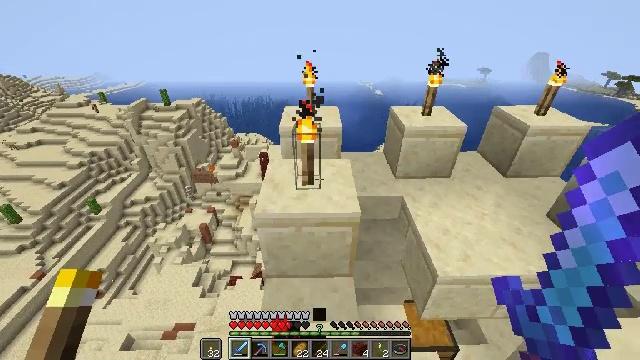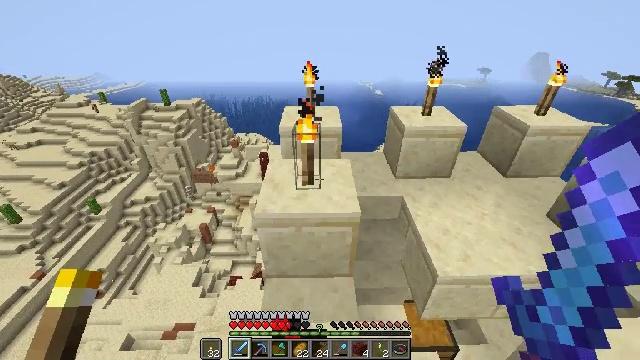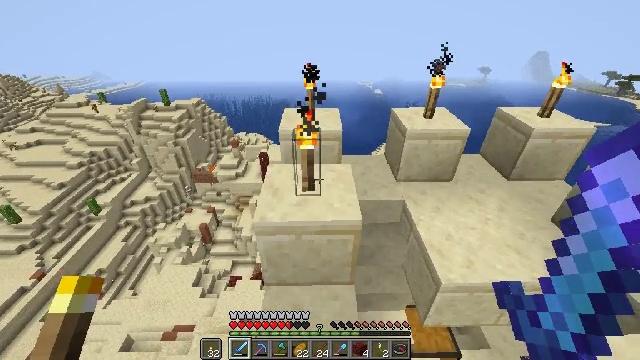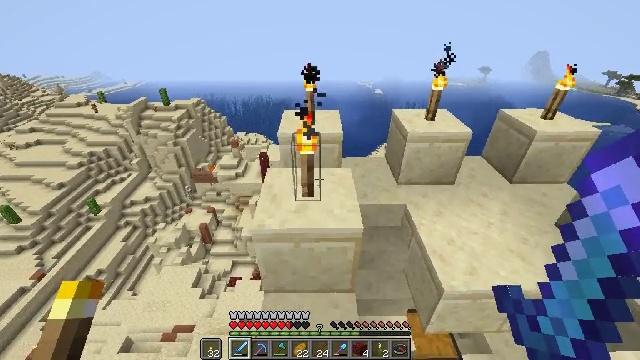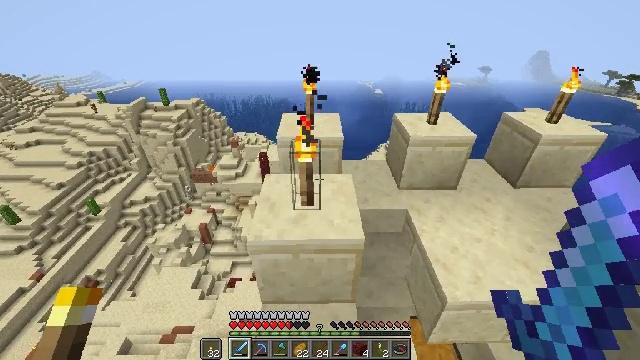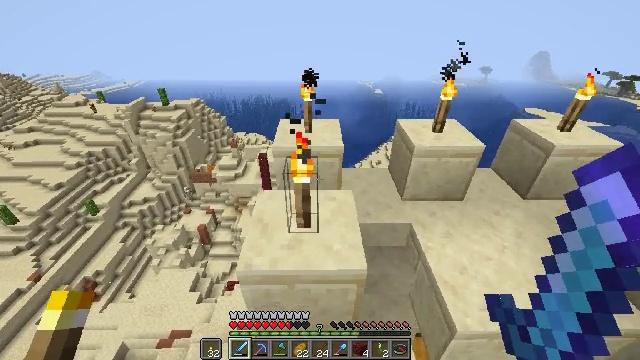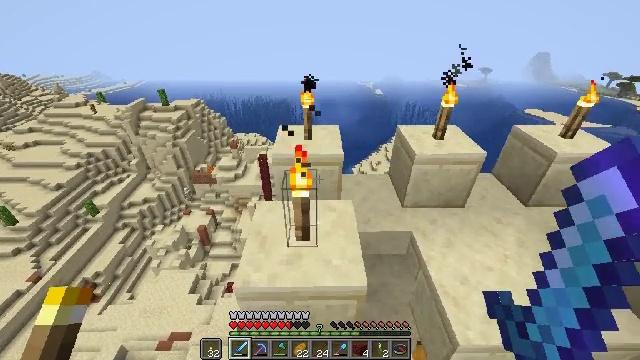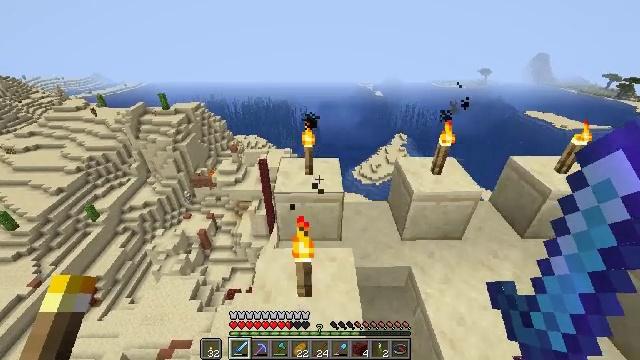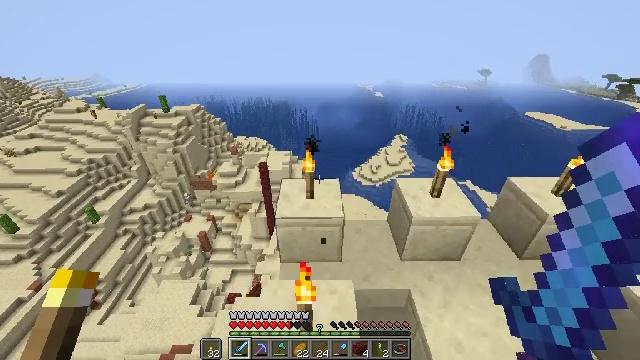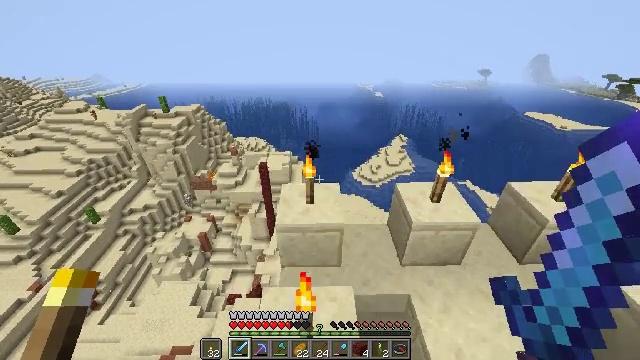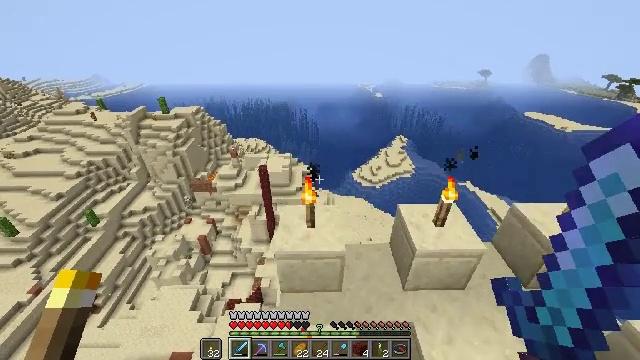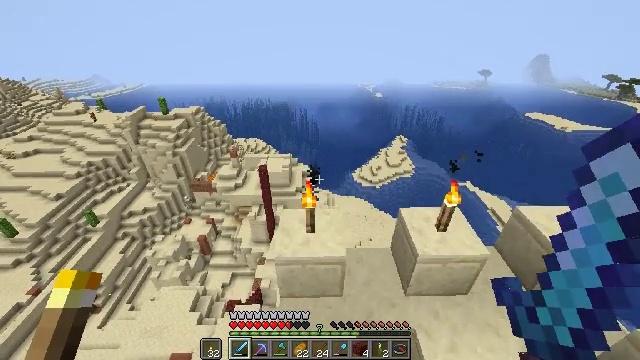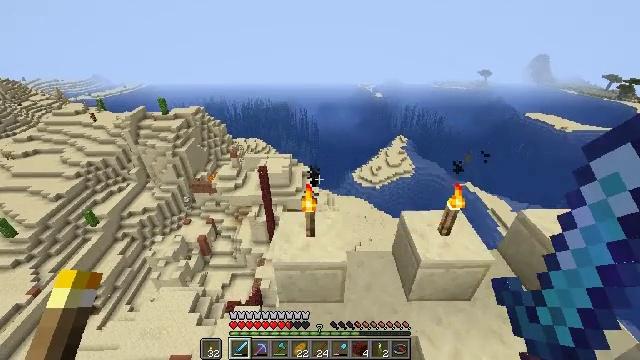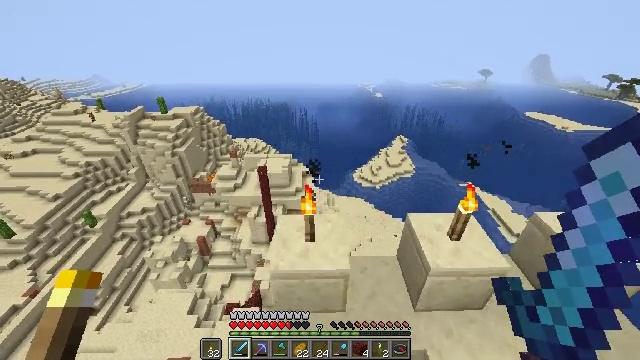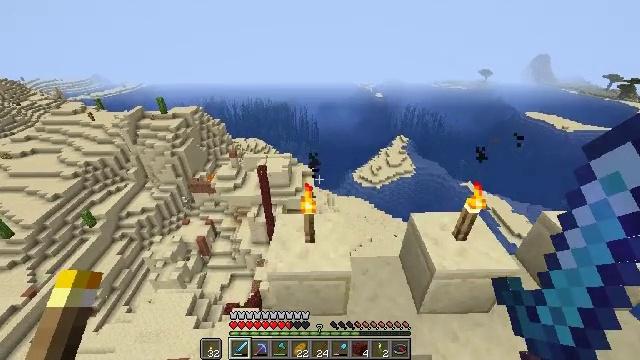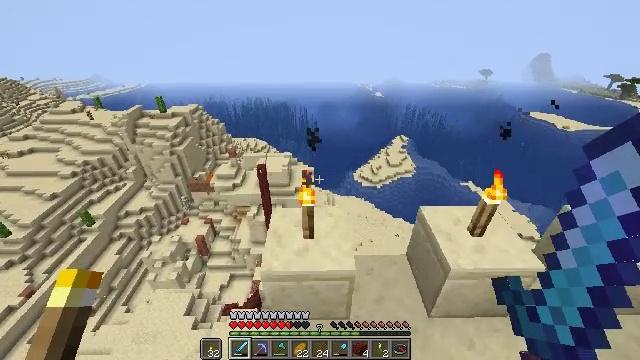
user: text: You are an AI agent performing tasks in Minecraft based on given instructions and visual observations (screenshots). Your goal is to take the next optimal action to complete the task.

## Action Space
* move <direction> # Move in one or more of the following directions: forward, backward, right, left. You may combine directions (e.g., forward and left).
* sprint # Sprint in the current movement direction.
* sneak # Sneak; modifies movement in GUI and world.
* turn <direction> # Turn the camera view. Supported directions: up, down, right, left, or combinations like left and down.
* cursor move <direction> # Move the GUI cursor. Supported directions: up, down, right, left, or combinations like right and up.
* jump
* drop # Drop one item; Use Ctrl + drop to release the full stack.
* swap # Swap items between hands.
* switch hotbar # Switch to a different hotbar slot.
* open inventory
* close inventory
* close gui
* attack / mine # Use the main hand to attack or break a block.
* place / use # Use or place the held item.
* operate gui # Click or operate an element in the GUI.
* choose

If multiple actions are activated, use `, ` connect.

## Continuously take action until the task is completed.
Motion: motion action
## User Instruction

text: Collect the dead bush from dry areas.
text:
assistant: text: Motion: no_op
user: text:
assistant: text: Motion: move forward
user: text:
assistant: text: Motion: move forward
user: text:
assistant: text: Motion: move forward
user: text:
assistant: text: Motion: move forward
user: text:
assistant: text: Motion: move forward, jump
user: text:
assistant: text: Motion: move forward, jump
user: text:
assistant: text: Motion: move forward, jump
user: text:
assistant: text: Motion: move forward, jump
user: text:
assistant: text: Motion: move forward
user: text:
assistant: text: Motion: move forward
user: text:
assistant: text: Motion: move forward
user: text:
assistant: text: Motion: move forward
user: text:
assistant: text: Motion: move forward
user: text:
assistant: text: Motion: move forward
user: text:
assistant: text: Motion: move forward
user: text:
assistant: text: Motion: move forward
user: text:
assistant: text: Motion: no_op
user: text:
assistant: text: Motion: no_op
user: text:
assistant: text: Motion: no_op
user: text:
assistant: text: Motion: no_op
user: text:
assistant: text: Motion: no_op
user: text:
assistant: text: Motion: no_op
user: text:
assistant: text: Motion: no_op
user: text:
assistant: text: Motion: no_op
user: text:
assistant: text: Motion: move forward
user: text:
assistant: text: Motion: move forward, jump
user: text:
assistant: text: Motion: move forward, jump
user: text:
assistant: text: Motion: move forward, jump
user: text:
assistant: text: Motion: move forward, jump